Interaction volume radius: 5 \u00c5
Interaction volume height: 30 \u00c5
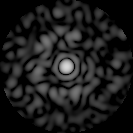
Disorder parameter: 0.8321